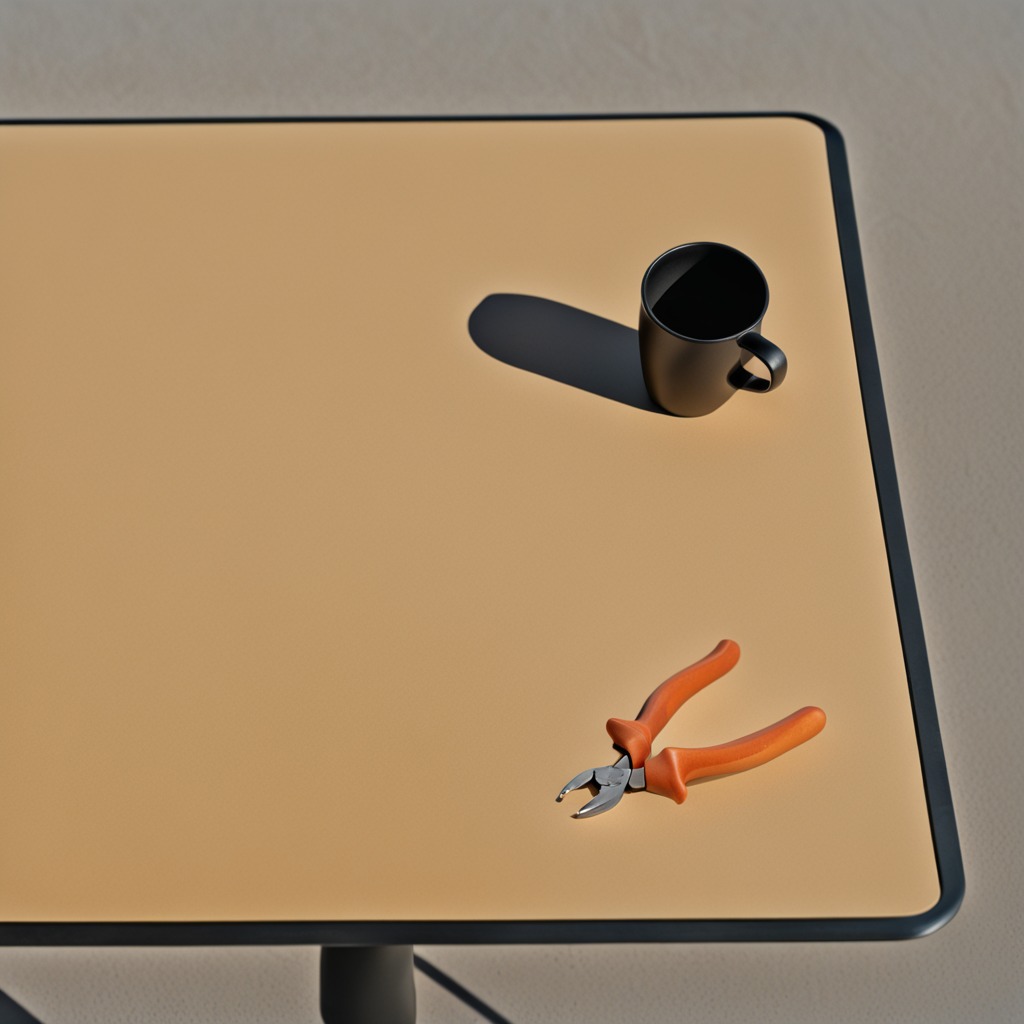
A plier lies on the textured surface of the utility table.